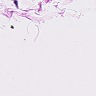
Metastatic tissue present: no